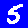
Digit: 5